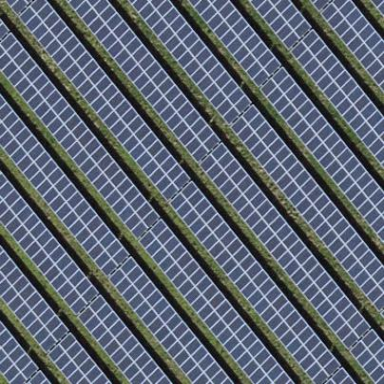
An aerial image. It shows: Solar power generator using photovoltaic panels.